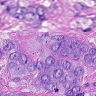
Metastatic tissue present: yes